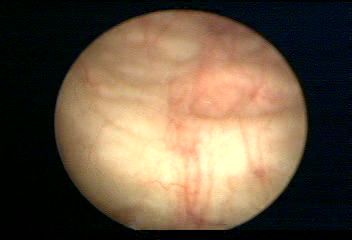
Modality: WLC
Class: Normal mucosa
Bladder cancer association: No